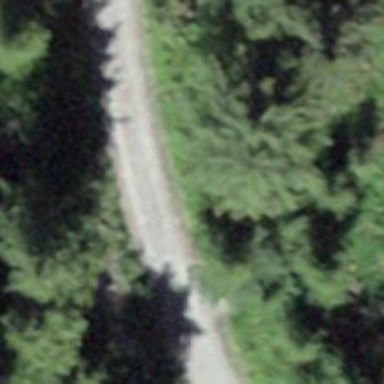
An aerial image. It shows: Gravel track with grade2 tracktype.